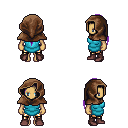
a pixel art fantasy rpg character, female body template, human, tanned skin, teal tunic, gold greaves, purple ponytail hairstyle, cloth hood, maroon shoes, four views (front, back, left, right), 2x2 character sprite sheet, small pixel art, hard edges, no anti-aliasing